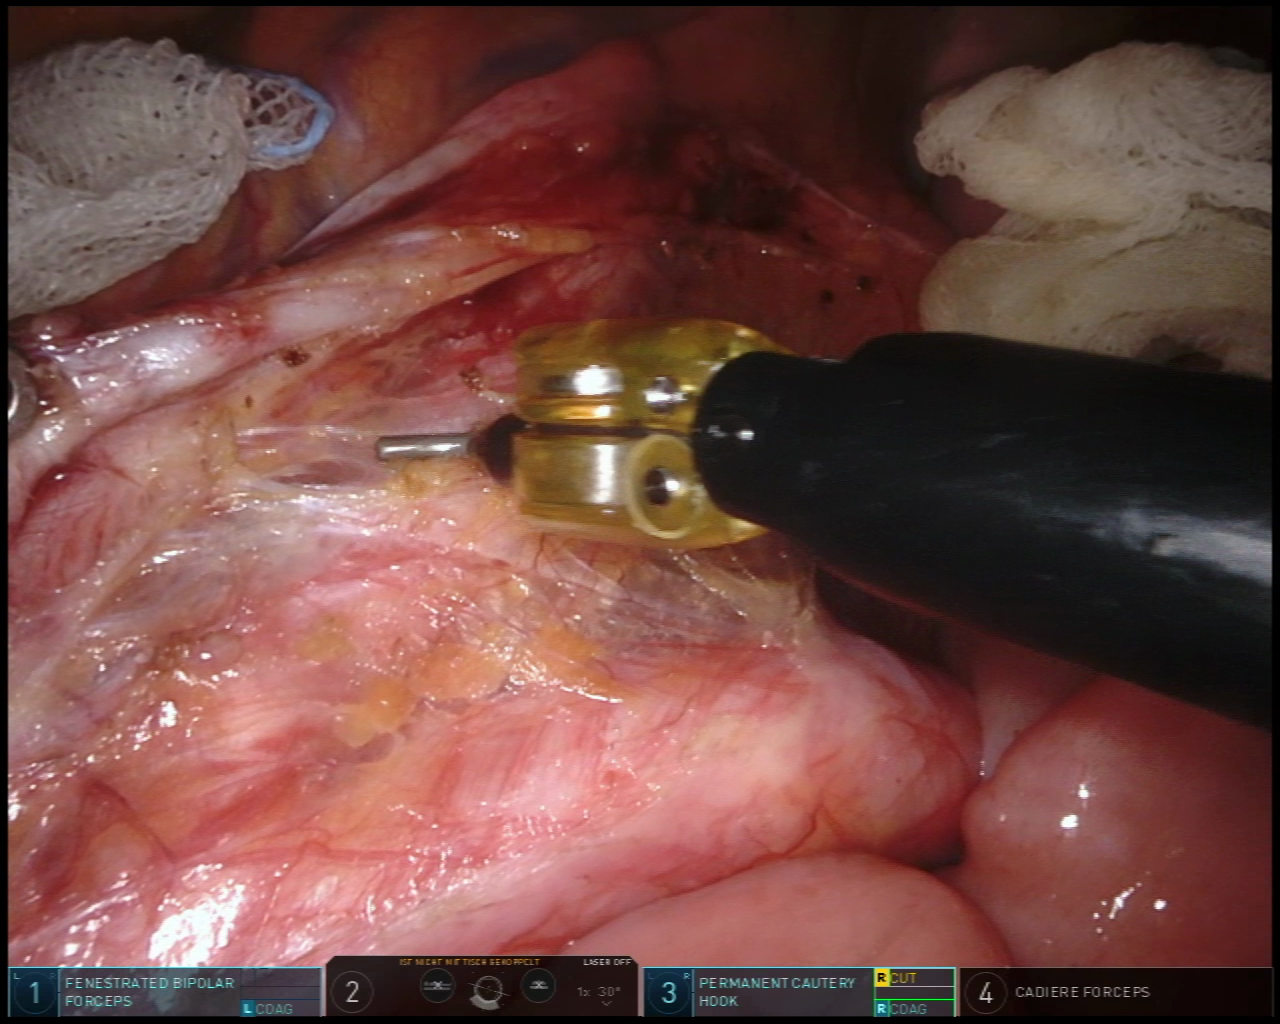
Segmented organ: inferior_mesenteric_artery
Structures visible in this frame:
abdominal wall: no
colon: no
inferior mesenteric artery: yes
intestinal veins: no
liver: no
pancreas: no
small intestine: yes
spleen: no
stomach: no
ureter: no
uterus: no
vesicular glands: no